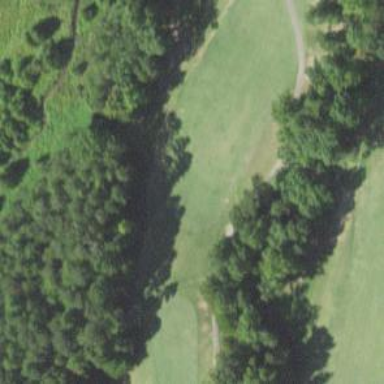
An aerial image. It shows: Golf hole.